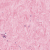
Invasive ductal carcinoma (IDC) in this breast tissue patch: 0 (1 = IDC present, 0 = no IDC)